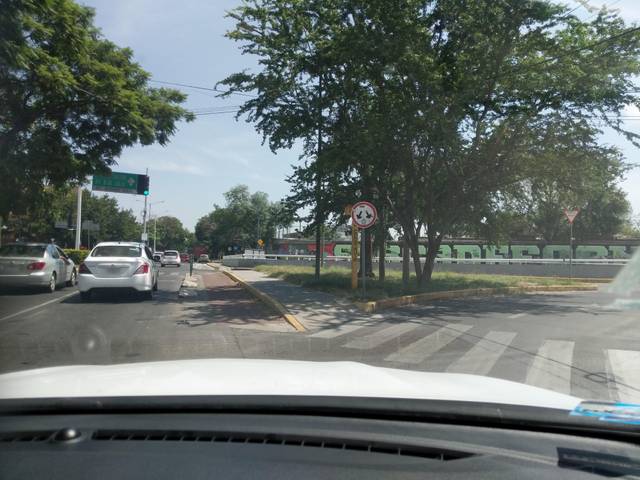
Region: Mexico
Coordinates: 20.665, -103.373